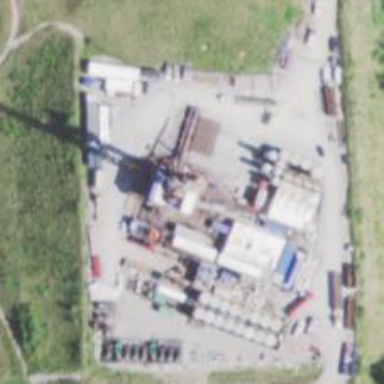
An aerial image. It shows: Petroleum well.